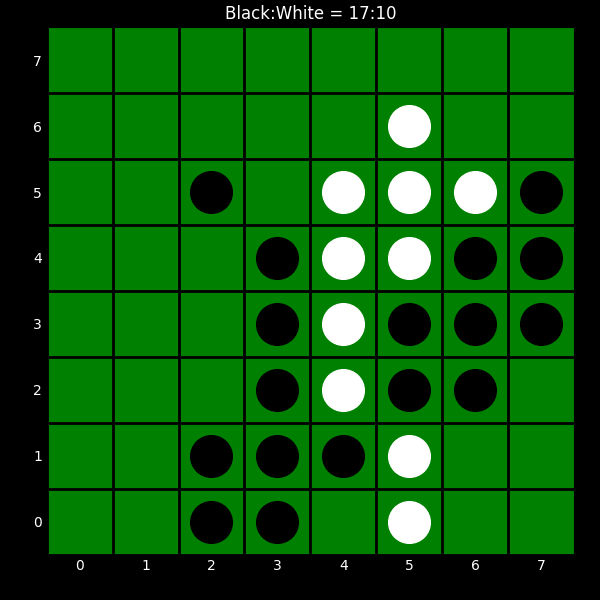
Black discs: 17
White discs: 10